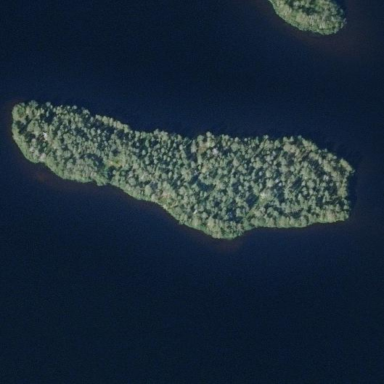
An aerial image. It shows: Islet.